Field crop: maize
Growth stage: 2
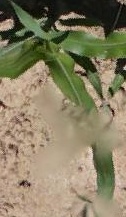
Species: maize